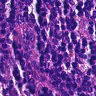
Metastatic tissue present: no